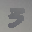
Label: 3